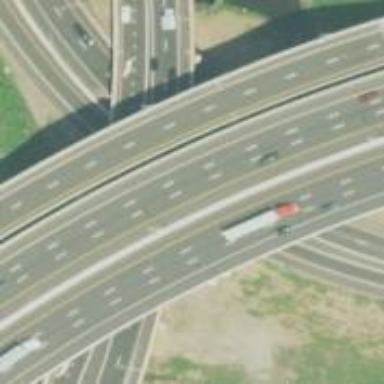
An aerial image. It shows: Asphalt motorway link.